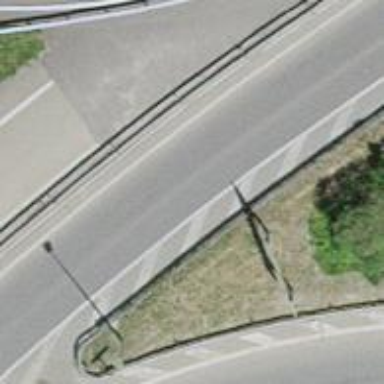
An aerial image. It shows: Trunk link highway.